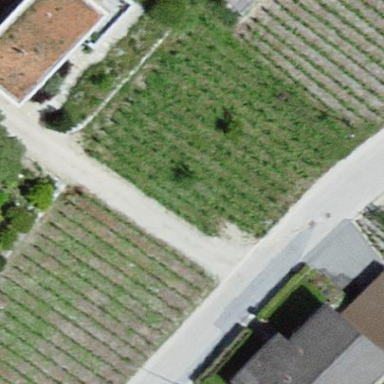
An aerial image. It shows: Vineyard where grapes are grown.